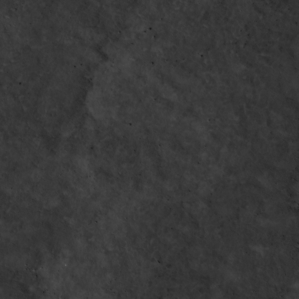
Label: non_frost